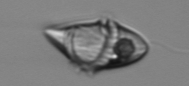
Label: Gyrodinium